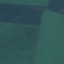
Land use / land cover: AnnualCrop